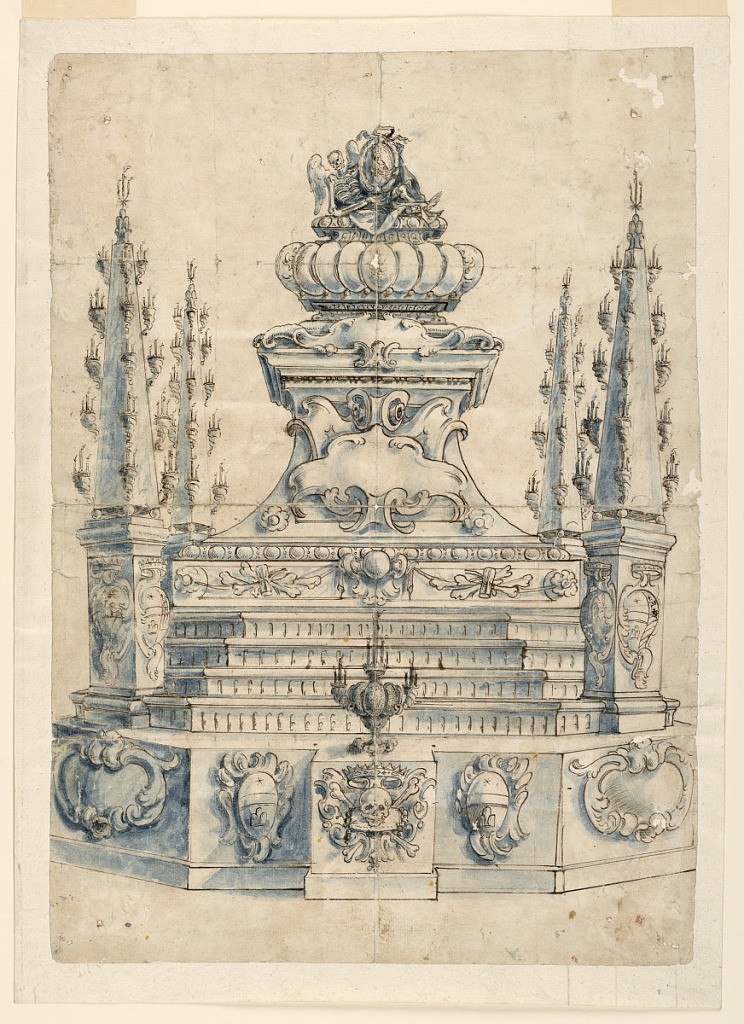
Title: Catafalque, with Coat-of-Arms of the Albani Family
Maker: Albani, 1995
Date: mid- 17th–late 17th century
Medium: Pen and brown ink, blue wash, black chalk on white laid paper
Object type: Drawing
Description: Two coats-of-arms of the Albani family shown at the pedestals of the obelisks: per fesse, lion passant beside a tree, beady six-and: a church under a comet upon mounts.